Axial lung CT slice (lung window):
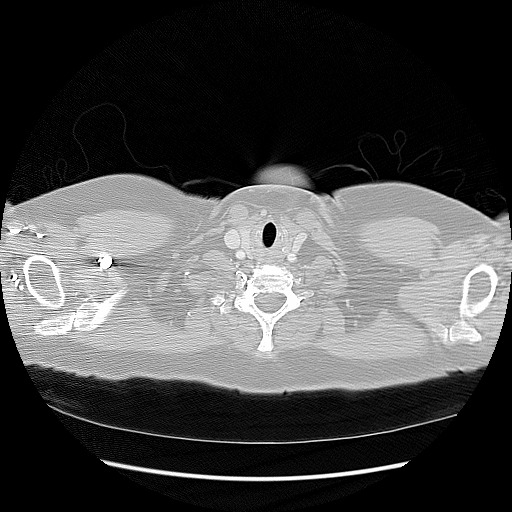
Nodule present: no